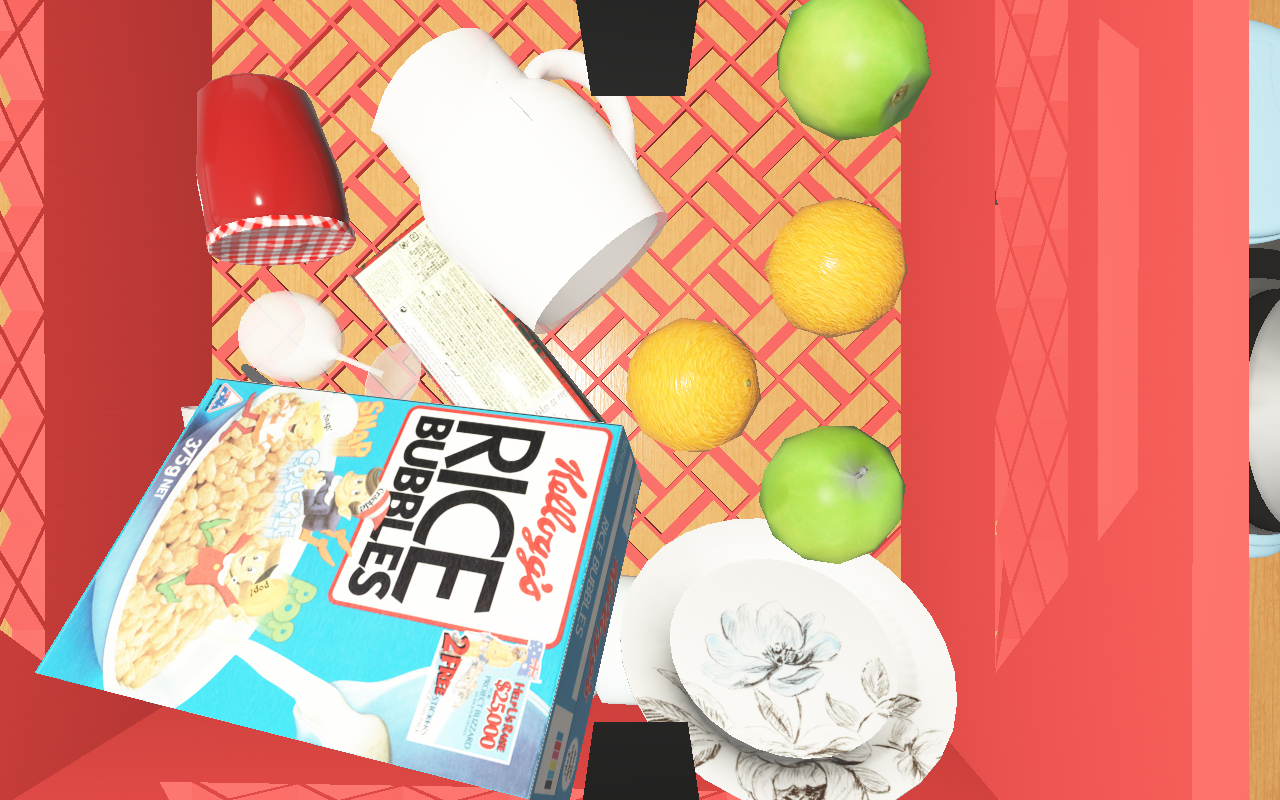
Objects in the scene:
apple
apple
orange
orange
glass
wineglass
cereal box
biscuit box